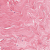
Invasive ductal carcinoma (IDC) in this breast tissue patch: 0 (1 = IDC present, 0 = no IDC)